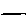
Label: line